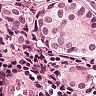
Metastatic tissue present: yes